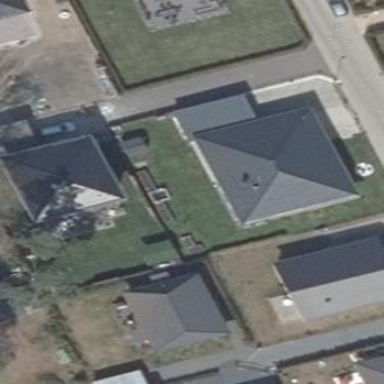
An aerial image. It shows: Residential building with hipped roof.